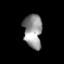
Tissue: lung
Cell type: Epithelial cells
Senescence score: 0.1131
Nuclear area (px): 610
Mean DAPI intensity: 147.323